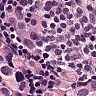
Metastatic tissue present: yes